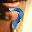
Label: 7